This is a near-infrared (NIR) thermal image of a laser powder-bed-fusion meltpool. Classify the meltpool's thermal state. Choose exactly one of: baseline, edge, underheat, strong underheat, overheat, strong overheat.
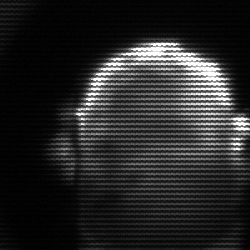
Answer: baseline